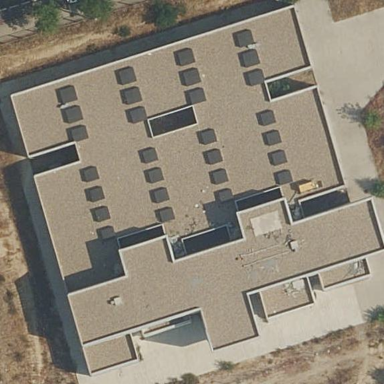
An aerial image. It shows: Building.